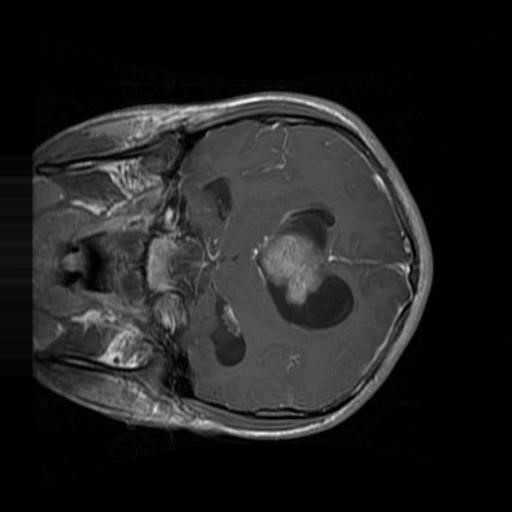
Label: brain_glioma